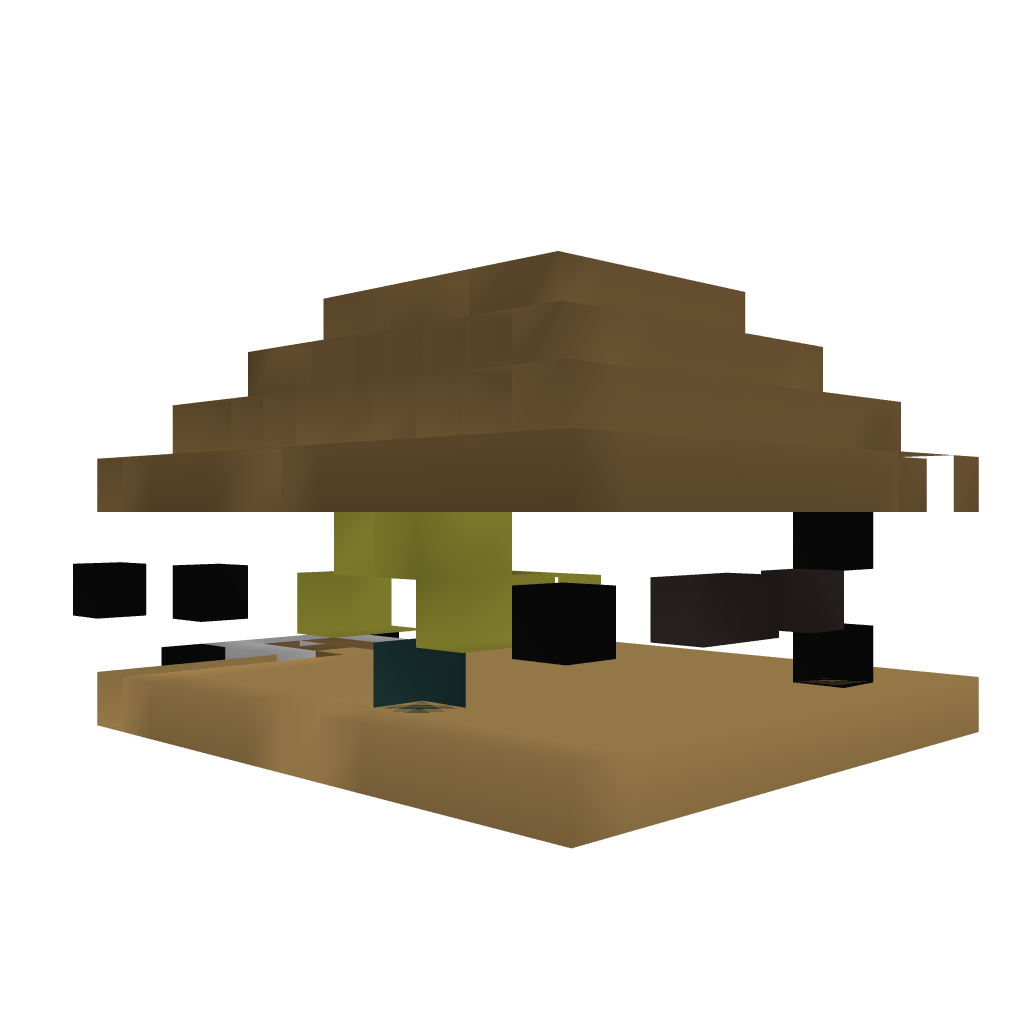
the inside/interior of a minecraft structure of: improved log house